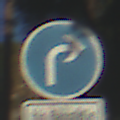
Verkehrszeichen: VorgeschriebeneFahrtrichtungRechts
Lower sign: SonstigeFahrzeugePersonengruppenFrei2
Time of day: MorningAfternoon
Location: Outdoor (Suburban)
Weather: Clear
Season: NotSpecified
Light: Natural